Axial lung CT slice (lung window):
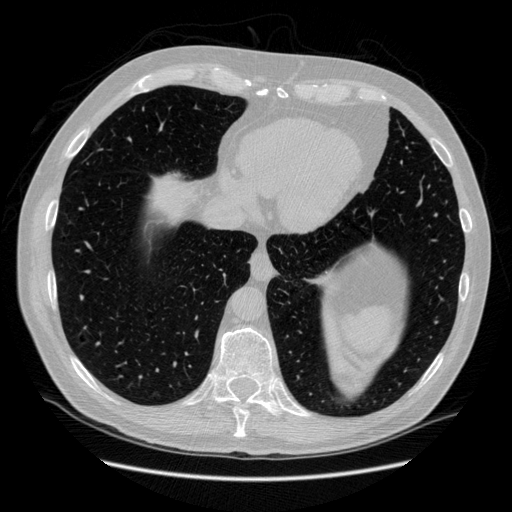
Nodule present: no